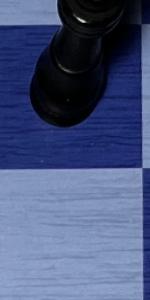
Label: Empty